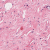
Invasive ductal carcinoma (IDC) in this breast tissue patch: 0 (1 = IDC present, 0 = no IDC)